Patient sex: F
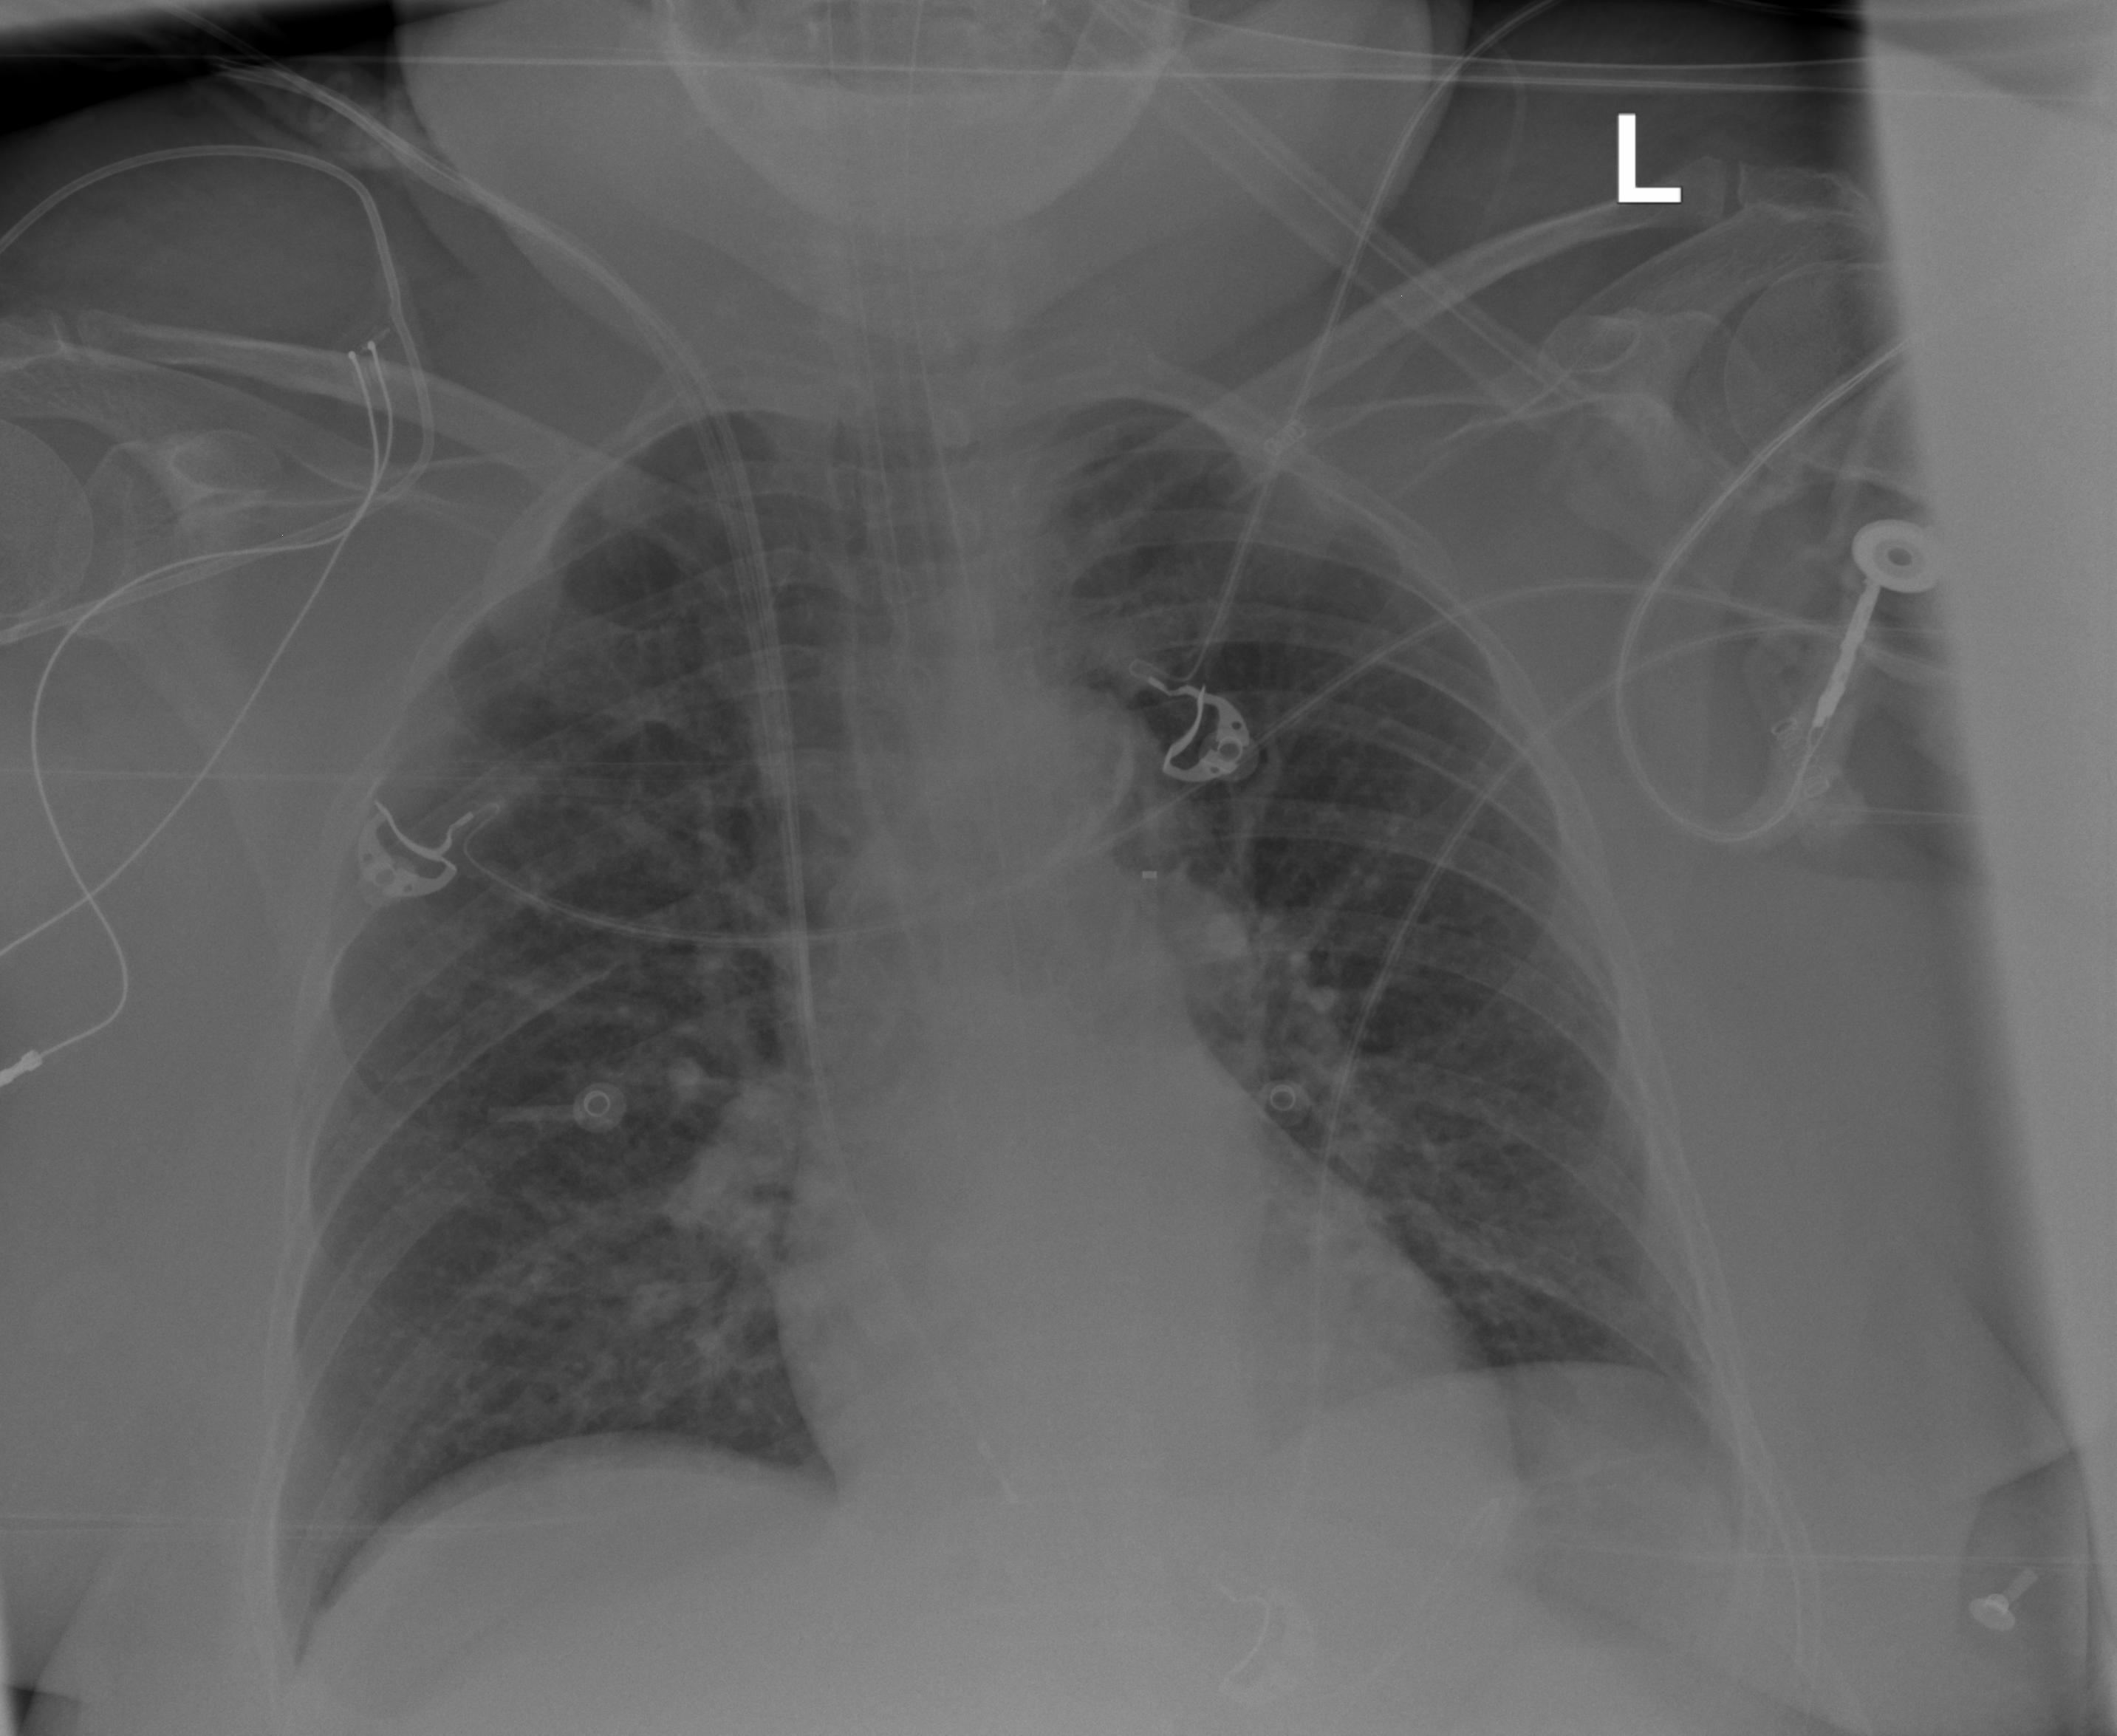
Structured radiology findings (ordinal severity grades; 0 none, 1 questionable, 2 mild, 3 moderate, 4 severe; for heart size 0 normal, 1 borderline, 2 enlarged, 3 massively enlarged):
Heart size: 0
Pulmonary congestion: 2
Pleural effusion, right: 0
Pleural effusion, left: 0
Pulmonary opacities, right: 2
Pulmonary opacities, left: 0
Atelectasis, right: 2
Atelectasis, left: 0